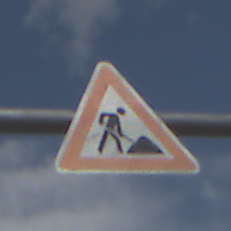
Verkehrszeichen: Arbeitsstelle
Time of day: Midday
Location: Outdoor (Nature)
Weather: PartlyCloudy
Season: NotSpecified
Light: Natural